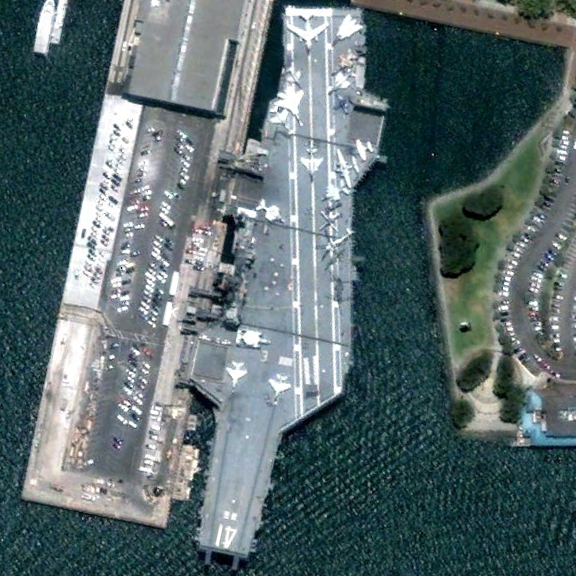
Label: aircraft_carrier